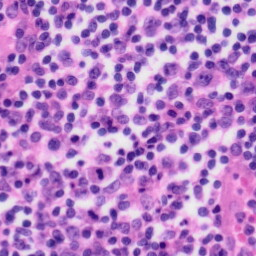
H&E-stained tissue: Tonsil